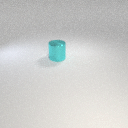
large cyan metal cylinder